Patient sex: F
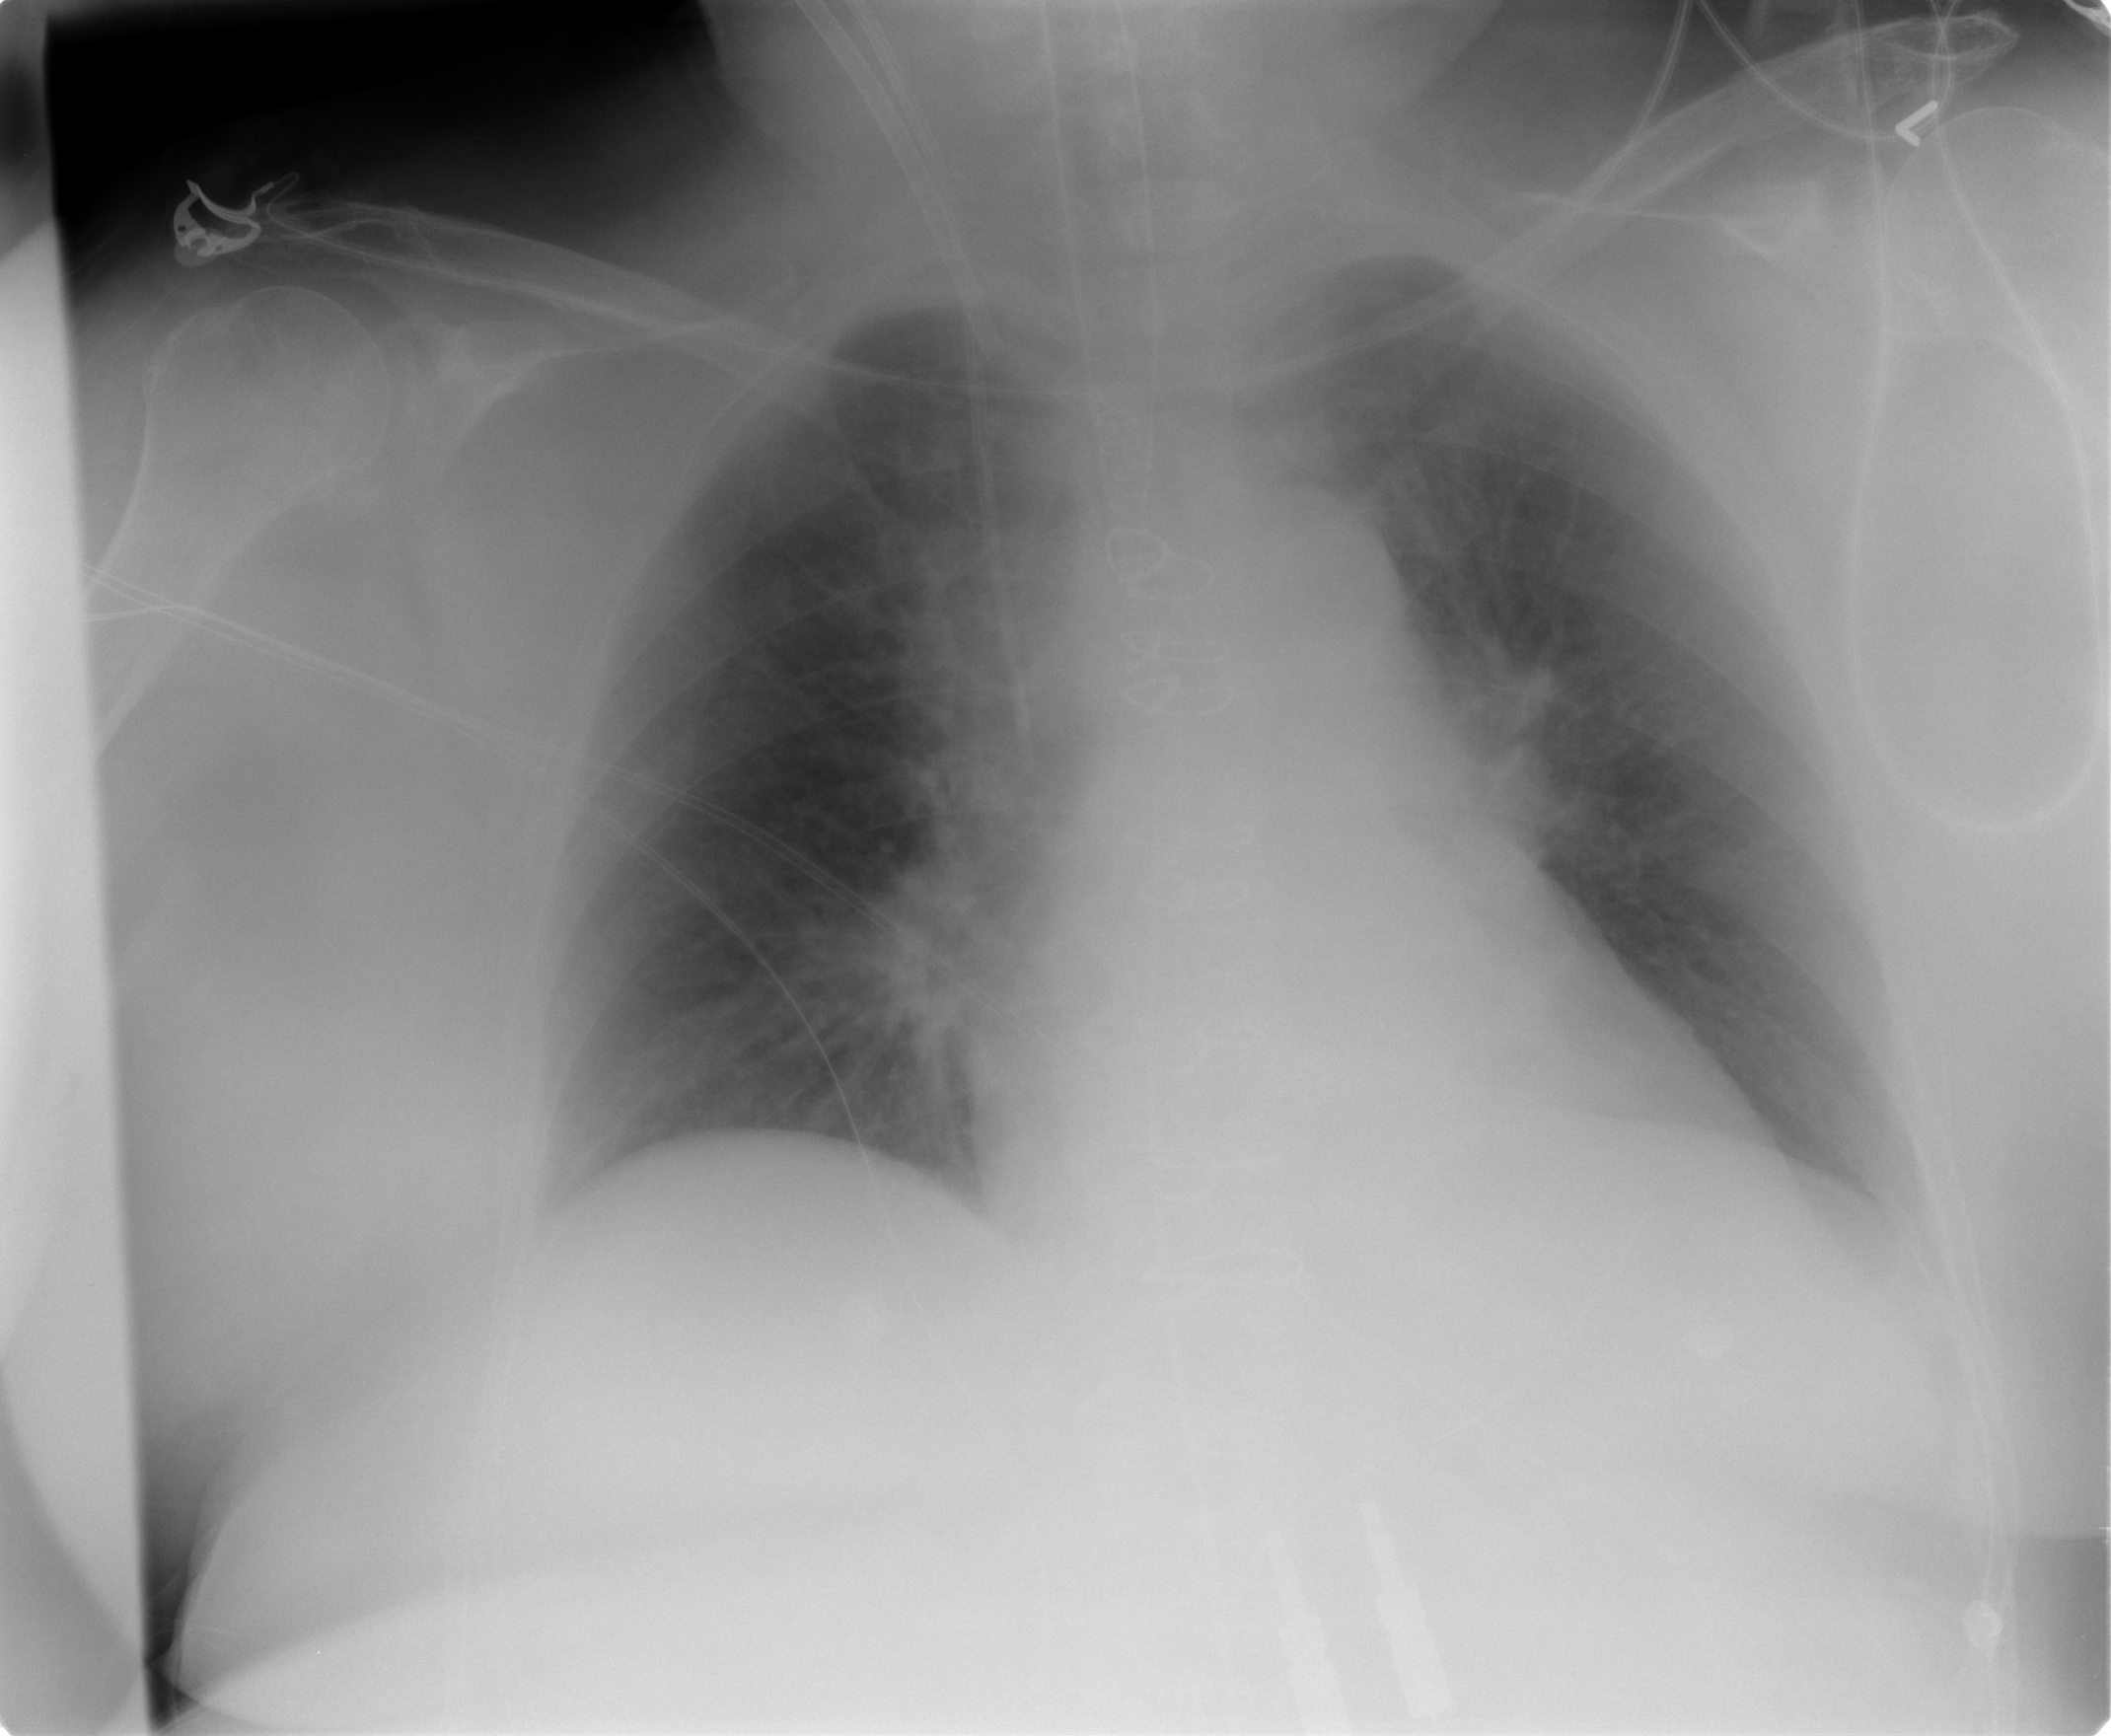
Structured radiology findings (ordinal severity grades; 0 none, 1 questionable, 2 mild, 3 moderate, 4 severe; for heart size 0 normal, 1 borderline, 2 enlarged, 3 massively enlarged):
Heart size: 1
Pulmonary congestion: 3
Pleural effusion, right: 0
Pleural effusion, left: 0
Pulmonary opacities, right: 0
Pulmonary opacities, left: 0
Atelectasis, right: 0
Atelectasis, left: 0